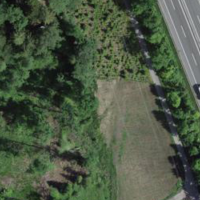
EUNIS habitat code: 57
Species observed at this site:
Filipendula ulmaria